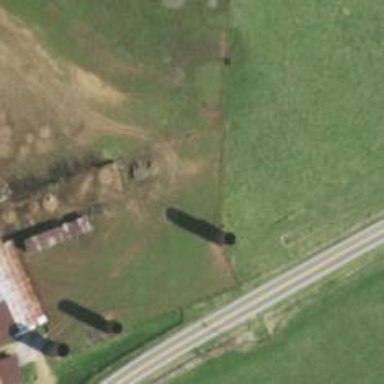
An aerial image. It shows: Silo building.